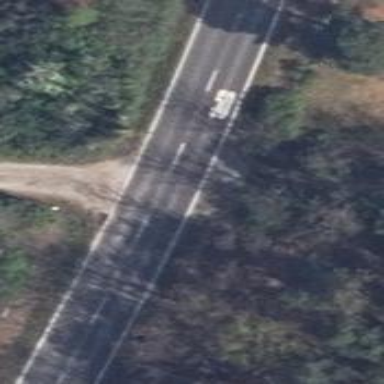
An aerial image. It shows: Primary road with asphalt surface.